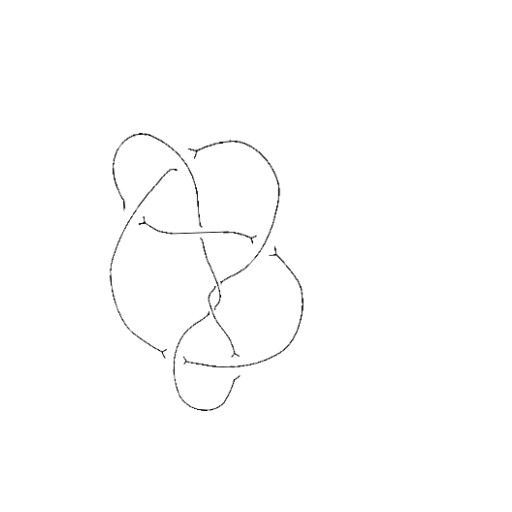
Crossing number: 8